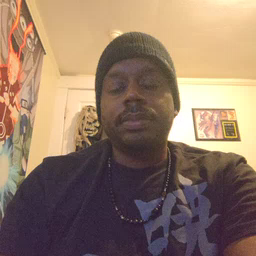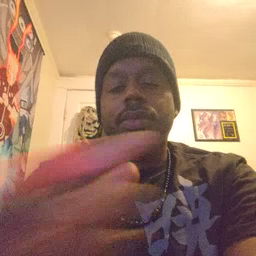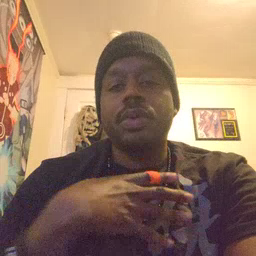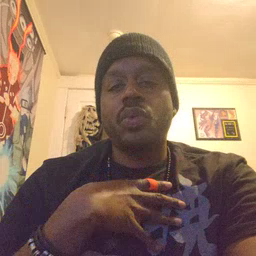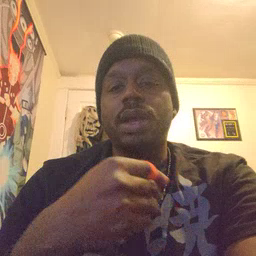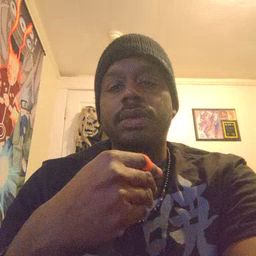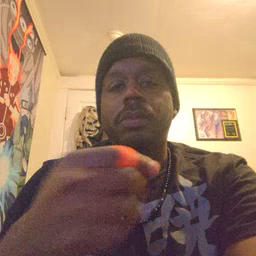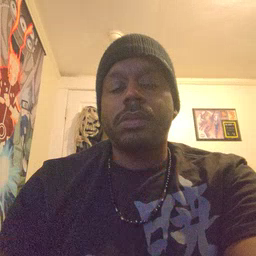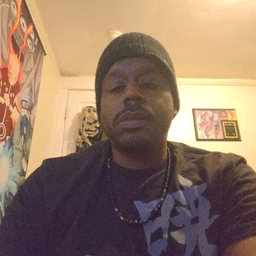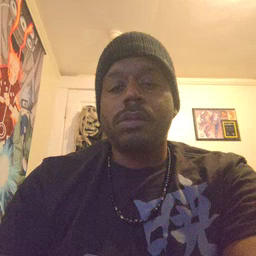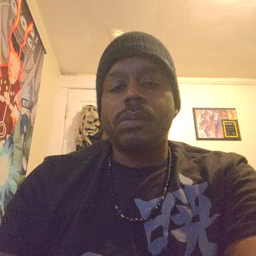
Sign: white